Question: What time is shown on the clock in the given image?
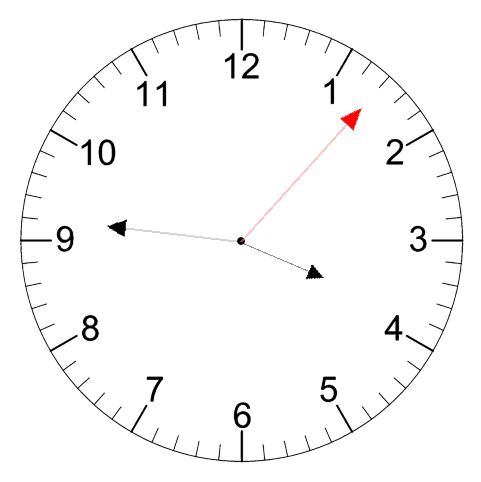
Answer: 03:46:07